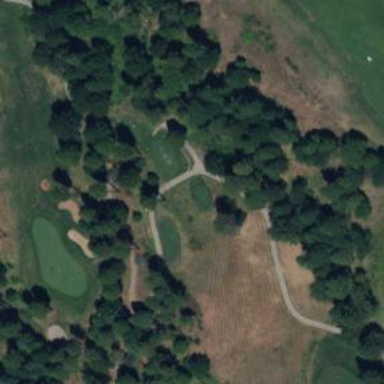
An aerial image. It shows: Service road designated as golf cart path.